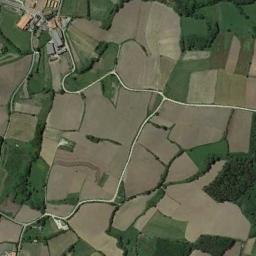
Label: rectangular_farmland